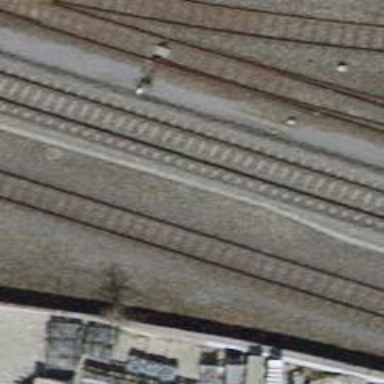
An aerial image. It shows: Single-track electrified railway with contact line.